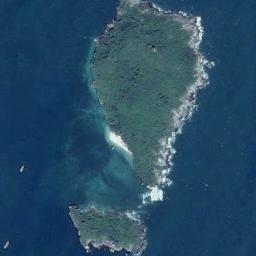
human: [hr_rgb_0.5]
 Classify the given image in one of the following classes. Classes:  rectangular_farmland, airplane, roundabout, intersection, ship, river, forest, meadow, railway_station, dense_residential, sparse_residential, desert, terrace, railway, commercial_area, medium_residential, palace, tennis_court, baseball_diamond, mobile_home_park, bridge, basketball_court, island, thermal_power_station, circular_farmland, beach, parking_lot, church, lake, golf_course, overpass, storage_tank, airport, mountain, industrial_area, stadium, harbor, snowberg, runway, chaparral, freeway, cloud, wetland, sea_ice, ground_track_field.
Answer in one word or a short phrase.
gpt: island